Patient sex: M
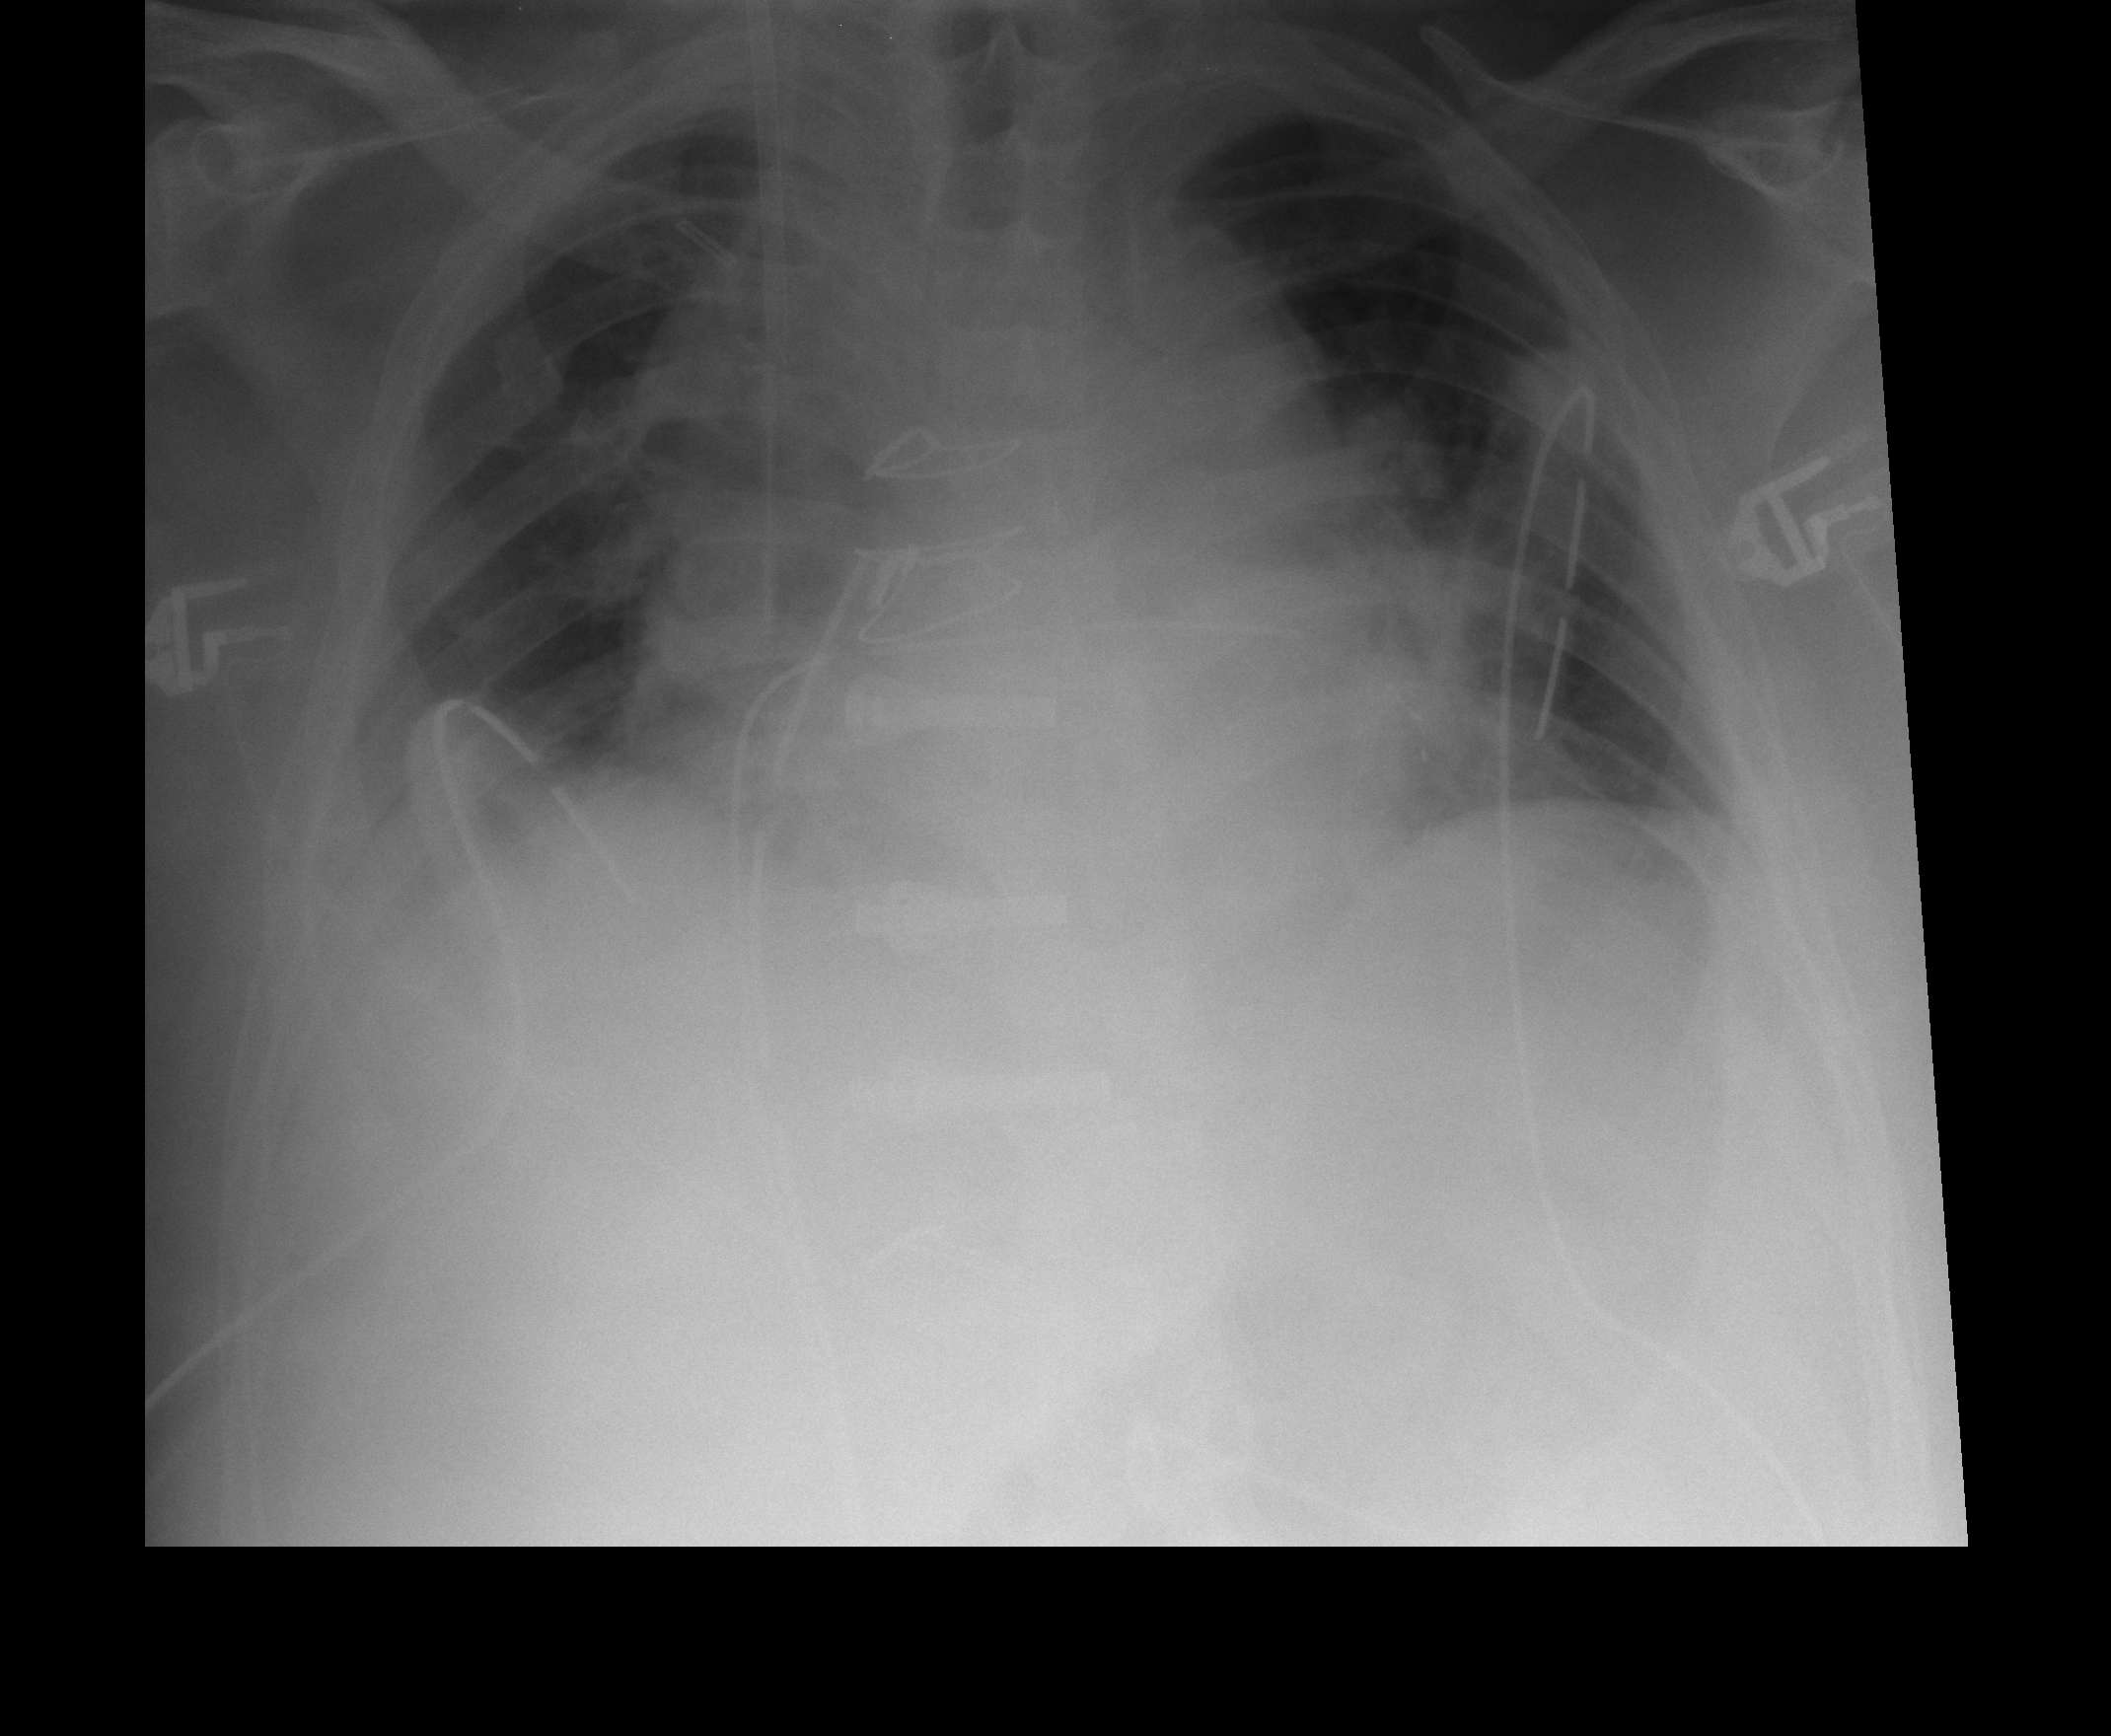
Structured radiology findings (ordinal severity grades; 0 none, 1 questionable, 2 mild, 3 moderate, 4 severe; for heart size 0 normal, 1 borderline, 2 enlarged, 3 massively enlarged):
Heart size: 2
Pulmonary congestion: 2
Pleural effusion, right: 2
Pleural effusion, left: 0
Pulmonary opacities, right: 1
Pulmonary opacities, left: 1
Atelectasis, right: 1
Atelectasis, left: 2